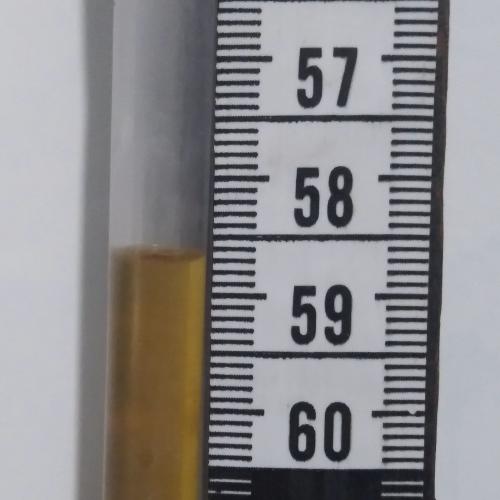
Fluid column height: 58.7 cm